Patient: sex F, age 89
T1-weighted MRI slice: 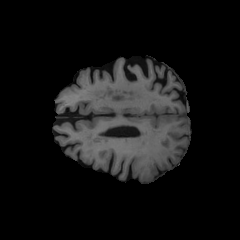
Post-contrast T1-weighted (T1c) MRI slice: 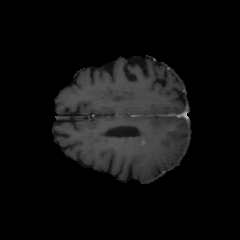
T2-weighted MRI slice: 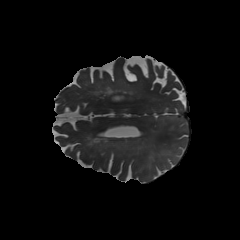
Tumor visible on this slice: yes
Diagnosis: Glioblastoma, IDH-wildtype
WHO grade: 4